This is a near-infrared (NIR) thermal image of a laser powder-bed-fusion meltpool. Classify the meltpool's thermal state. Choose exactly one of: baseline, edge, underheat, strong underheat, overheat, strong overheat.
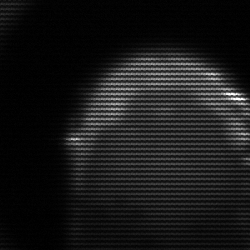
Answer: edge